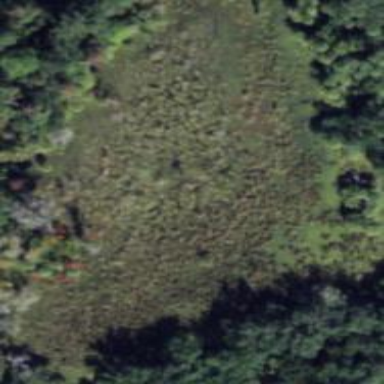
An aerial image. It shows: Beautiful wet meadow natural wetland.